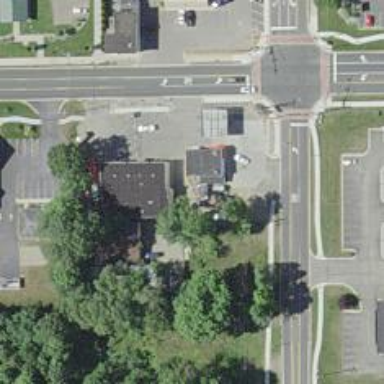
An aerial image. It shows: Convenience shop.